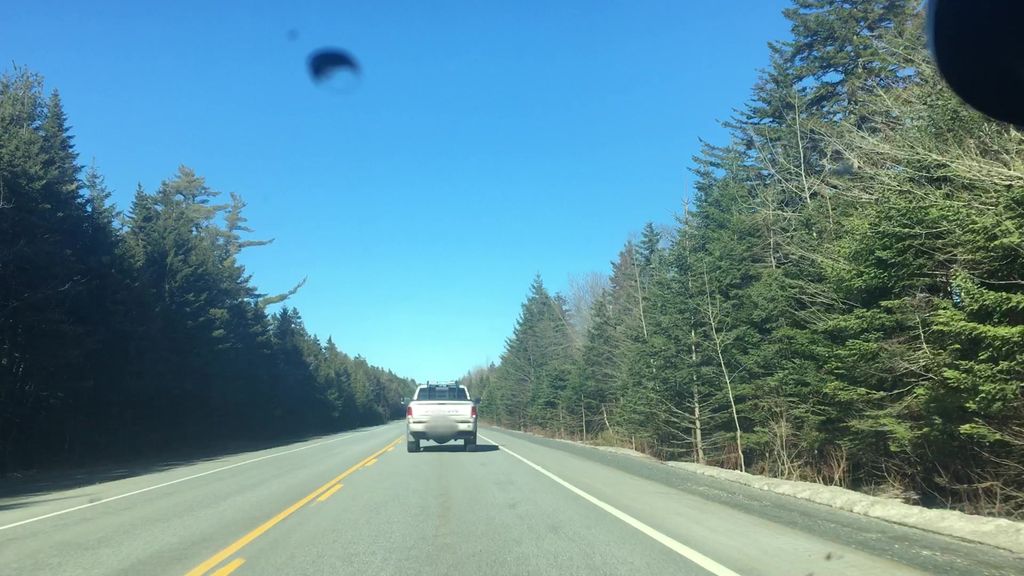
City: halifax